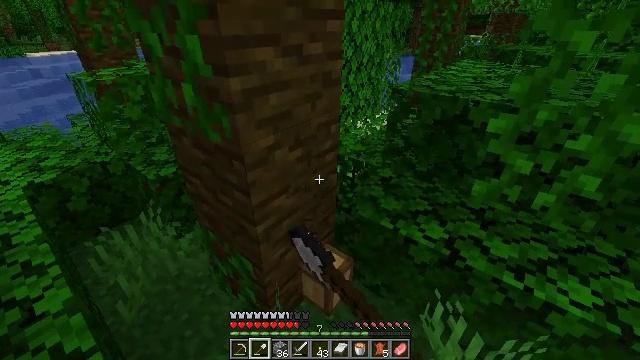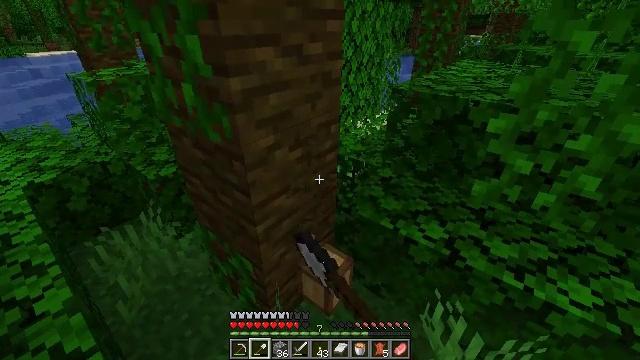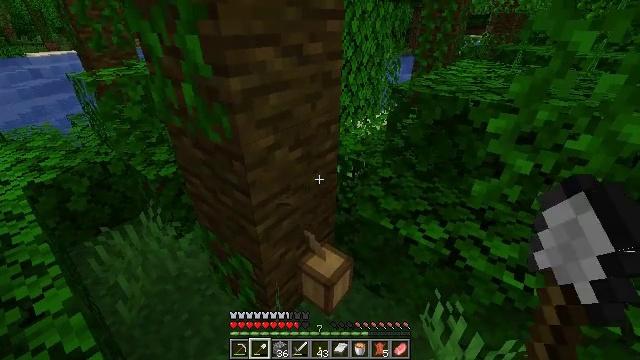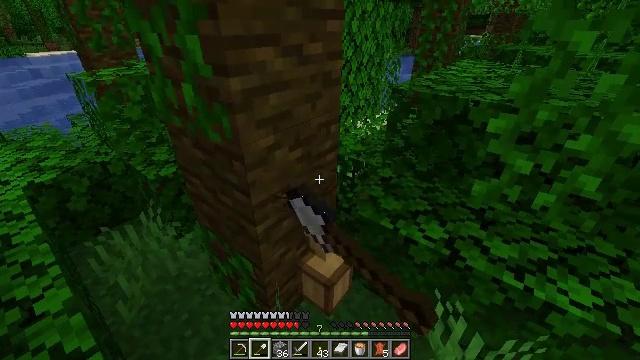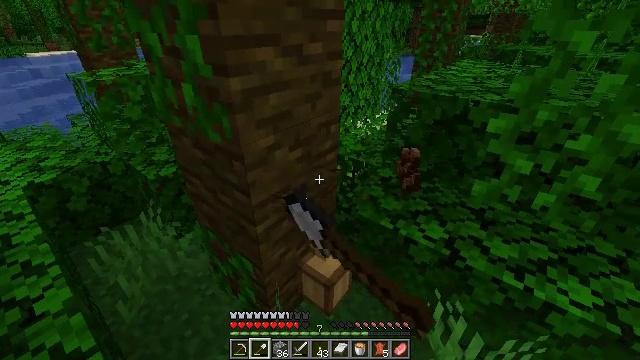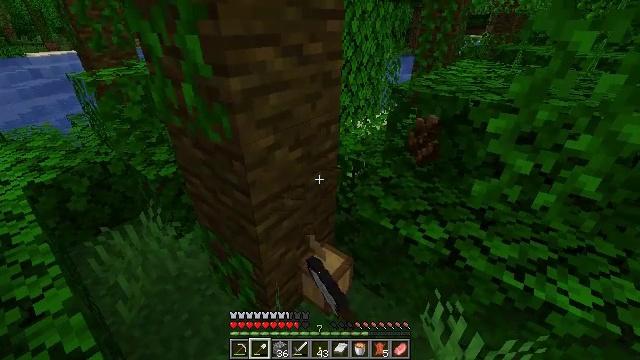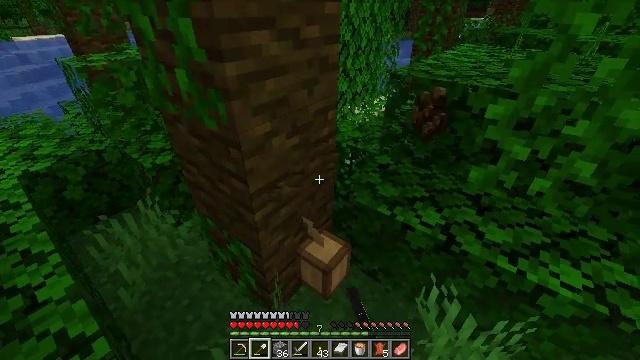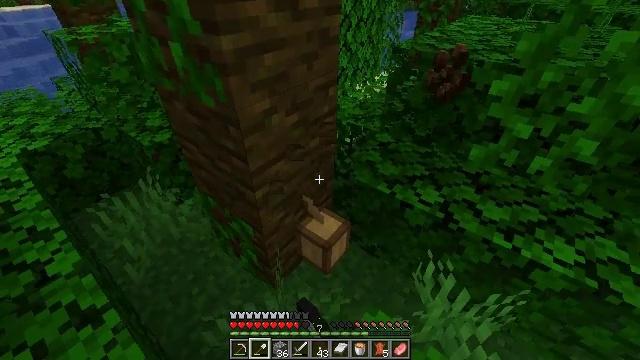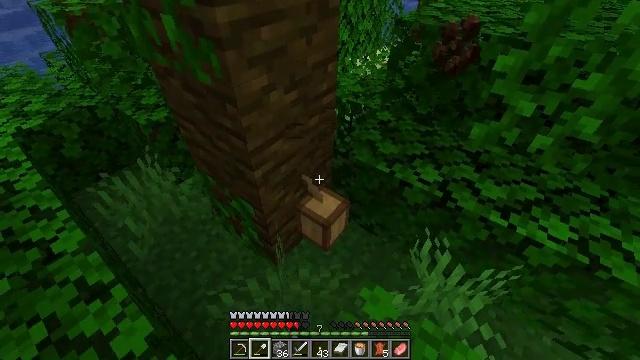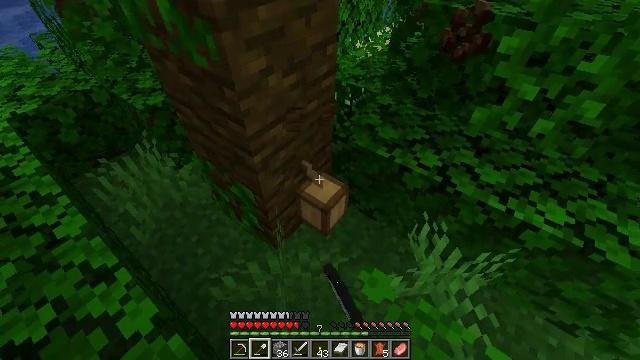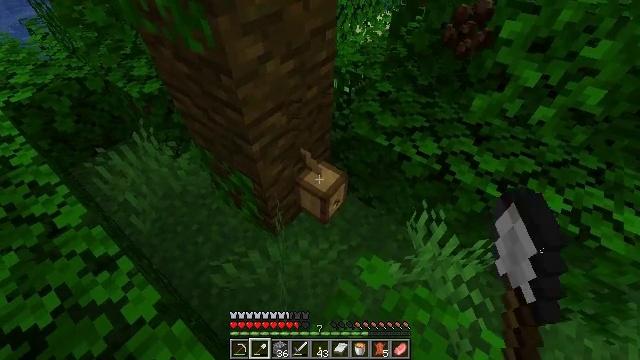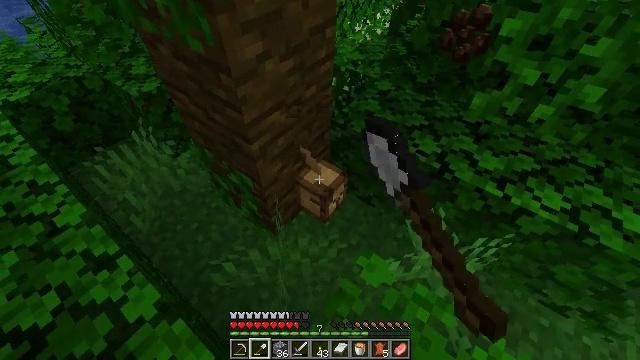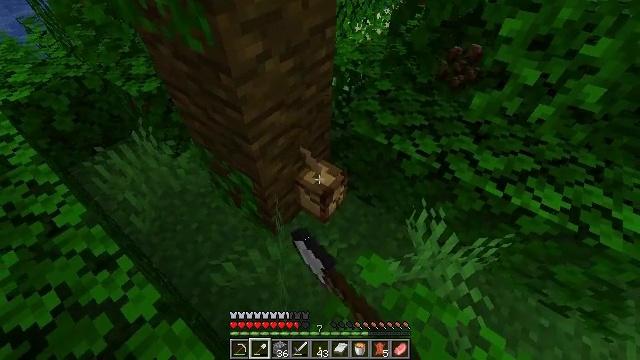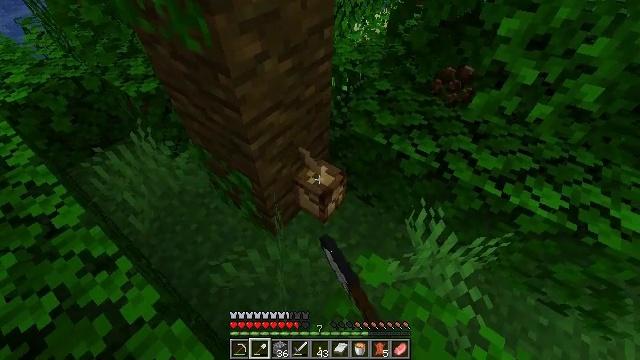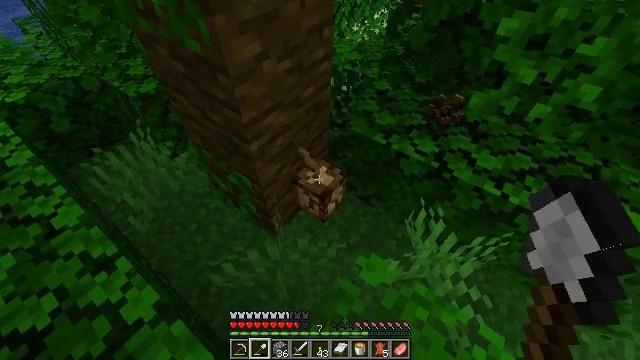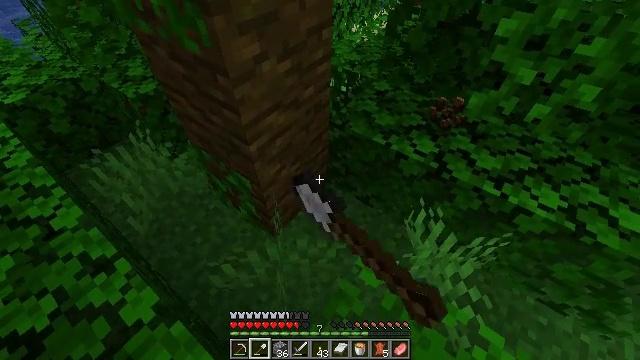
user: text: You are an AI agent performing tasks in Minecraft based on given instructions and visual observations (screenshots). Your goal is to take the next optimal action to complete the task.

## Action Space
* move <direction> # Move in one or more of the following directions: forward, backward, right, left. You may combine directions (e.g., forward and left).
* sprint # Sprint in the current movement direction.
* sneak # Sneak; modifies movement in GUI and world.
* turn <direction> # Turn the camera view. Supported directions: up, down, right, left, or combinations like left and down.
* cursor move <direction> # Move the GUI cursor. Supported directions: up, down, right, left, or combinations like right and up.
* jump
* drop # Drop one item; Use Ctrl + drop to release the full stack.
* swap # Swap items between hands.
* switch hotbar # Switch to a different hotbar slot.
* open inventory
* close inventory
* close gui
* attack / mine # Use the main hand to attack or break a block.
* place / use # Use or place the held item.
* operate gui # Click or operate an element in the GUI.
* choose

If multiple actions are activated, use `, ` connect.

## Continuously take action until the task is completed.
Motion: motion action
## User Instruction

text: Collect cocoa beans.
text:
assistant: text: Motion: attack / mine
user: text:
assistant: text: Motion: attack / mine
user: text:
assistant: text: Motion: attack / mine
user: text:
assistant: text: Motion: attack / mine
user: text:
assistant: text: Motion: attack / mine
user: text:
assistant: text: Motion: turn down, attack / mine
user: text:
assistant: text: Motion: turn down, attack / mine
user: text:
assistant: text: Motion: turn down, attack / mine
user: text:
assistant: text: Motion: turn down, attack / mine
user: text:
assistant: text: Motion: turn down, attack / mine
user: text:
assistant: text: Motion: attack / mine
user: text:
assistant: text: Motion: attack / mine
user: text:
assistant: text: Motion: attack / mine
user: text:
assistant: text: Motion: attack / mine
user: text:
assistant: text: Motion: attack / mine
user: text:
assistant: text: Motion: attack / mine
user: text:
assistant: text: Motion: attack / mine
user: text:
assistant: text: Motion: attack / mine
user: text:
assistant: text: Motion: attack / mine
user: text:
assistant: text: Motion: attack / mine